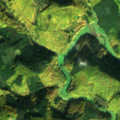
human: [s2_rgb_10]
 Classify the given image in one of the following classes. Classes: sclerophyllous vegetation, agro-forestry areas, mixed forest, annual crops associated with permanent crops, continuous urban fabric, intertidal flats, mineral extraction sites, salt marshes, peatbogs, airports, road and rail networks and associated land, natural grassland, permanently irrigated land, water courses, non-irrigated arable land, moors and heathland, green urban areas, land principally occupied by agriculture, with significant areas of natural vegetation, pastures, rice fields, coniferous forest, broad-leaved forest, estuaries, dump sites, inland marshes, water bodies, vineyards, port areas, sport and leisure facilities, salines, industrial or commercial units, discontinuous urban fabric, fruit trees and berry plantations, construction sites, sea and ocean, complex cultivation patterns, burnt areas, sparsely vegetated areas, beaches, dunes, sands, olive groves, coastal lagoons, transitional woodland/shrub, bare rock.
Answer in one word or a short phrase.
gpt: land principally occupied by agriculture, with significant areas of natural vegetation, broad-leaved forest, mixed forest